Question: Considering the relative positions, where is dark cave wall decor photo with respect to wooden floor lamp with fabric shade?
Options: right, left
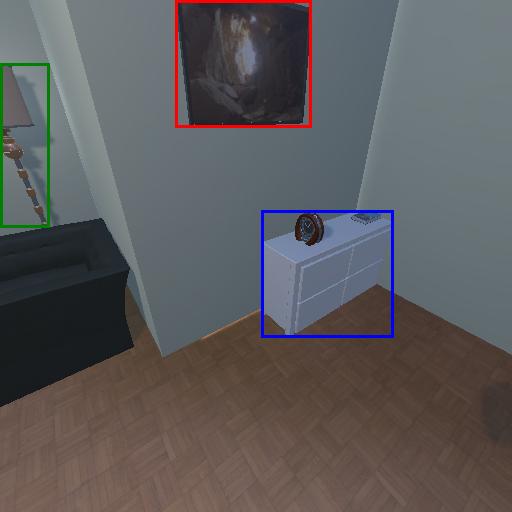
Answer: right